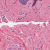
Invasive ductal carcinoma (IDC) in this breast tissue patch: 0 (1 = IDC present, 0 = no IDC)